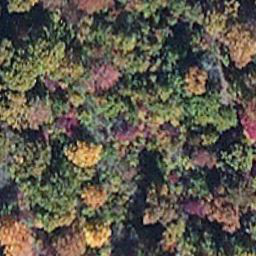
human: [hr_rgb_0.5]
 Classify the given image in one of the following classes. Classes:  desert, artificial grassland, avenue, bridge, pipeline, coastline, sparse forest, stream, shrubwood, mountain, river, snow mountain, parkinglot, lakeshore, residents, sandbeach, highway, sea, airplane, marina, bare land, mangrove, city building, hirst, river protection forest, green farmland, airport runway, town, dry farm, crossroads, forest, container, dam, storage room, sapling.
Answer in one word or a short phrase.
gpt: mangrove